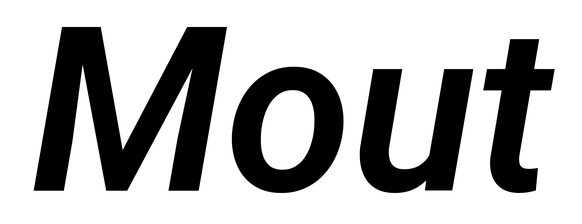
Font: Roboto-Italic_SemiBold_Italic